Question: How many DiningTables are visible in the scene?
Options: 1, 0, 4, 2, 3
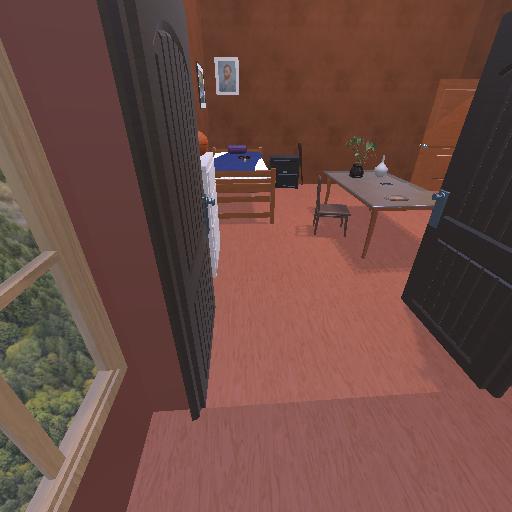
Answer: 1